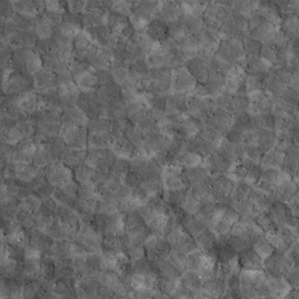
Label: non_frost